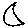
Label: moon